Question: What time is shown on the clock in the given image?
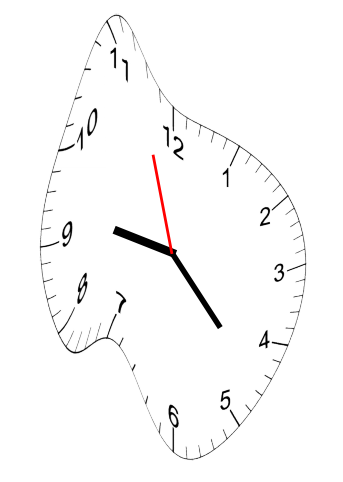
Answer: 09:22:57